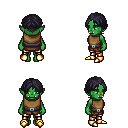
a pixel art fantasy rpg character, female body template, orc, green skin, leather chest armor, gold greaves, raven parted hairstyle, gold boots, four views (front, back, left, right), 2x2 character sprite sheet, small pixel art, hard edges, no anti-aliasing